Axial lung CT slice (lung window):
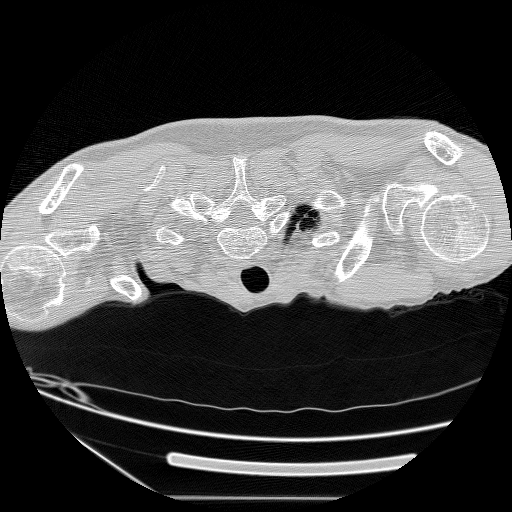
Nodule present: no